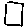
Label: square